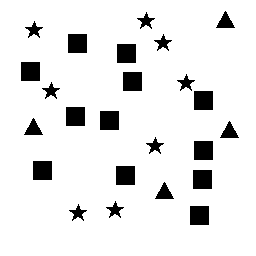
Squares: 12
Triangles: 4
Stars: 8
Total shapes: 24